Interaction volume radius: 10 \u00c5
Interaction volume height: 45 \u00c5
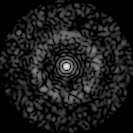
Disorder parameter: 0.8436